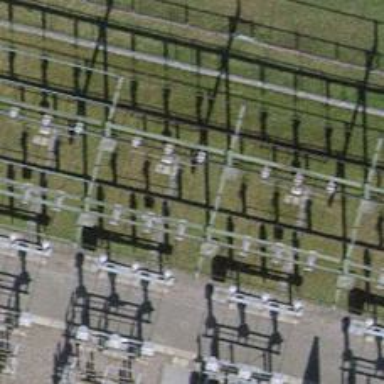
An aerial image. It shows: Power line with 3 cables. The line type is busbar.